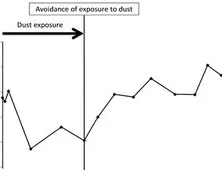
Serial changes in pulmonary function in Case 1. Diffusing capacity of the lung for carbon monoxide (%DLCO).
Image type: pathology (masson_trichrome)